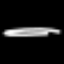
Label: pencil